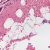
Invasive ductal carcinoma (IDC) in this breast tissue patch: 0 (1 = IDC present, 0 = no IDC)